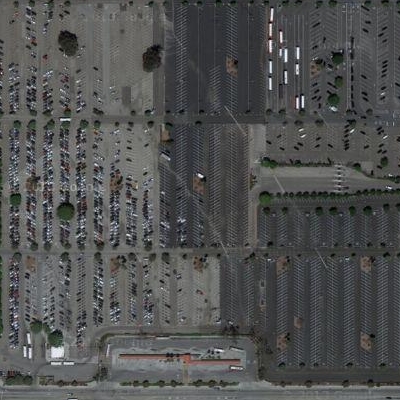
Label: Parking